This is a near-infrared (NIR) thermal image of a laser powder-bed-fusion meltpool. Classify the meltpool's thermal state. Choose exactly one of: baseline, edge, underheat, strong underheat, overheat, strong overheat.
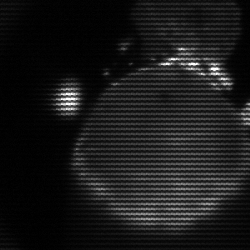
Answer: edge